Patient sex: M
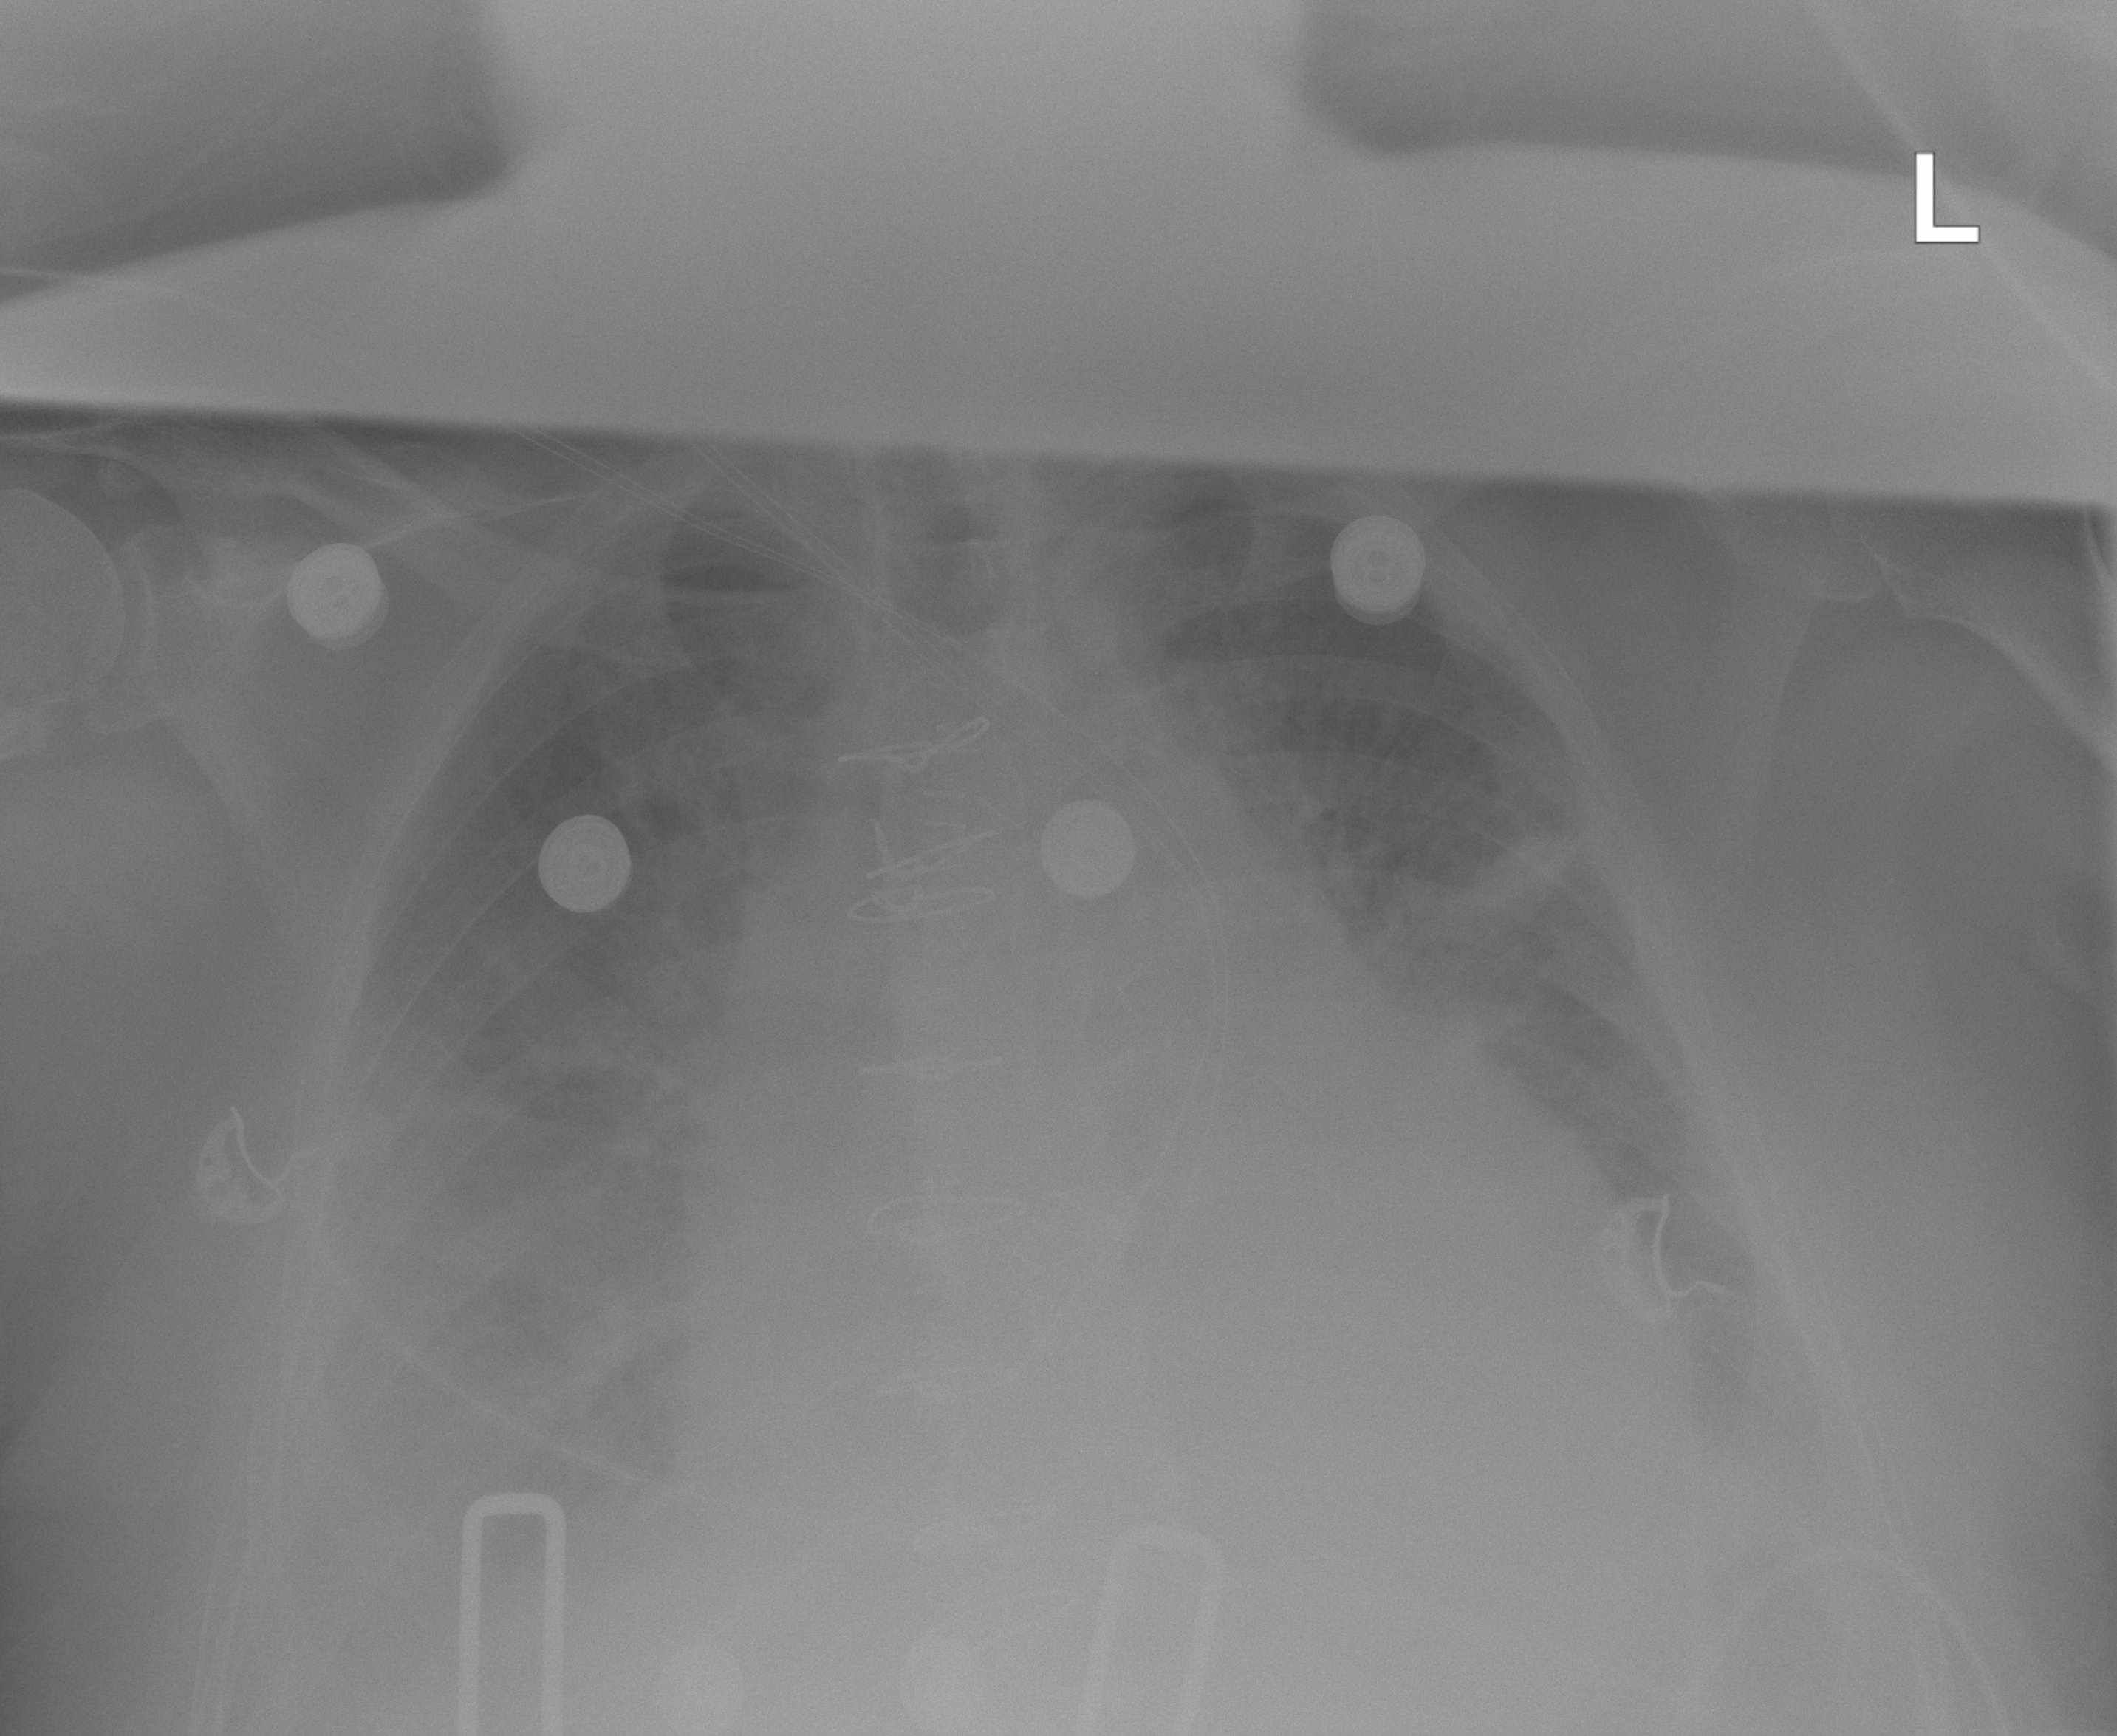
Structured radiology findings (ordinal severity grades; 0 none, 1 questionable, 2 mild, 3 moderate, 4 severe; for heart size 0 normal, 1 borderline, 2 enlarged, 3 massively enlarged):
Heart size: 3
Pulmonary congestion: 2
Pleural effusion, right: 3
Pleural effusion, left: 2
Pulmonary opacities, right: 2
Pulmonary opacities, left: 2
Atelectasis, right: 2
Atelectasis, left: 2